Interaction volume radius: 5 \u00c5
Interaction volume height: 10 \u00c5
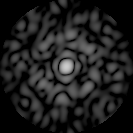
Disorder parameter: 0.8143